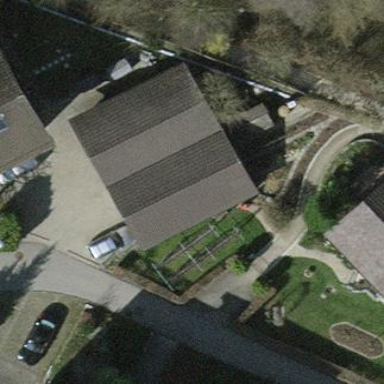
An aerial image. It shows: View of roof of building.